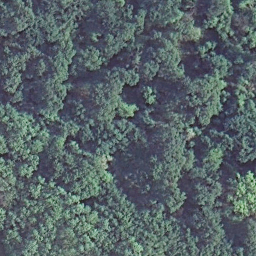
Label: forest